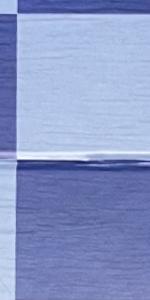
Label: Empty